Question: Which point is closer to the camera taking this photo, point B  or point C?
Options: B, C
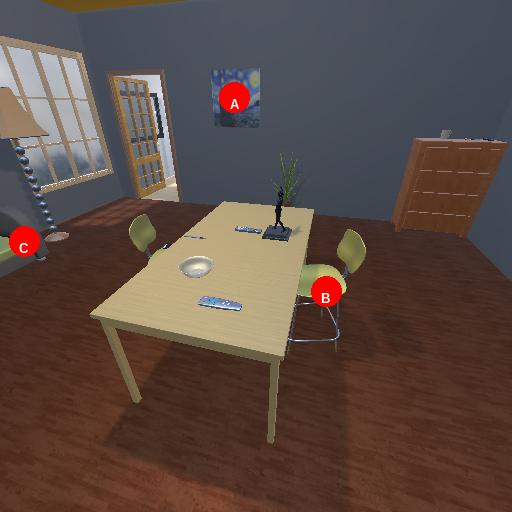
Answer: B